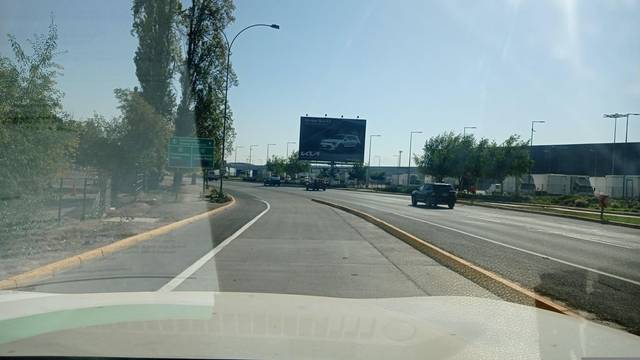
Region: Chile
Coordinates: -33.409, -70.792